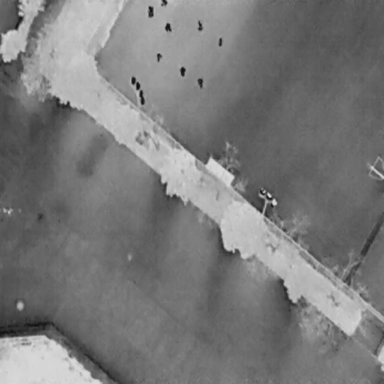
There are eight People in the infrared image.